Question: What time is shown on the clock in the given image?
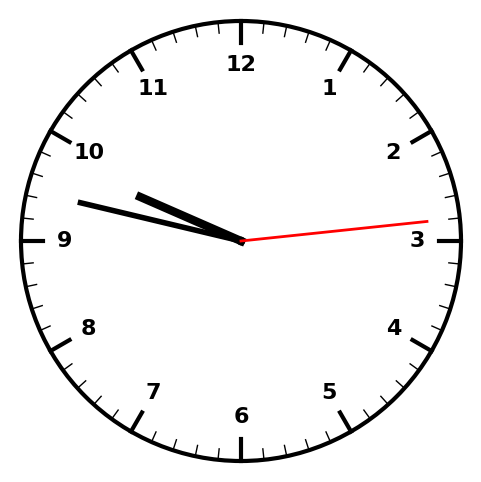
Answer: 09:47:14